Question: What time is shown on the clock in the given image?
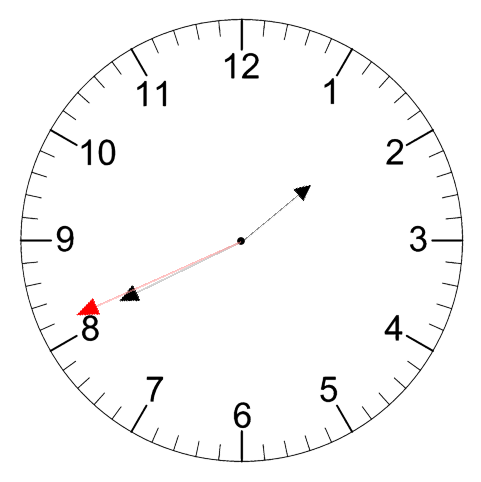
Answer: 01:40:41